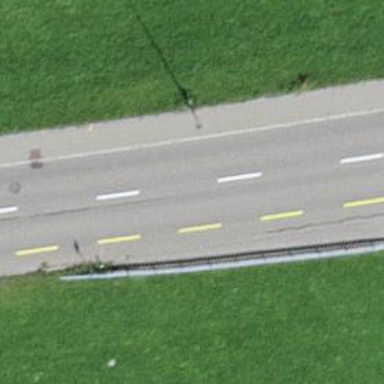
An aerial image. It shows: Asphalt road classified as primary highway.